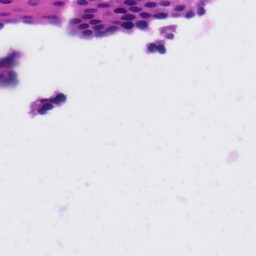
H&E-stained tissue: Tonsil